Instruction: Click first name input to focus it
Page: traveler
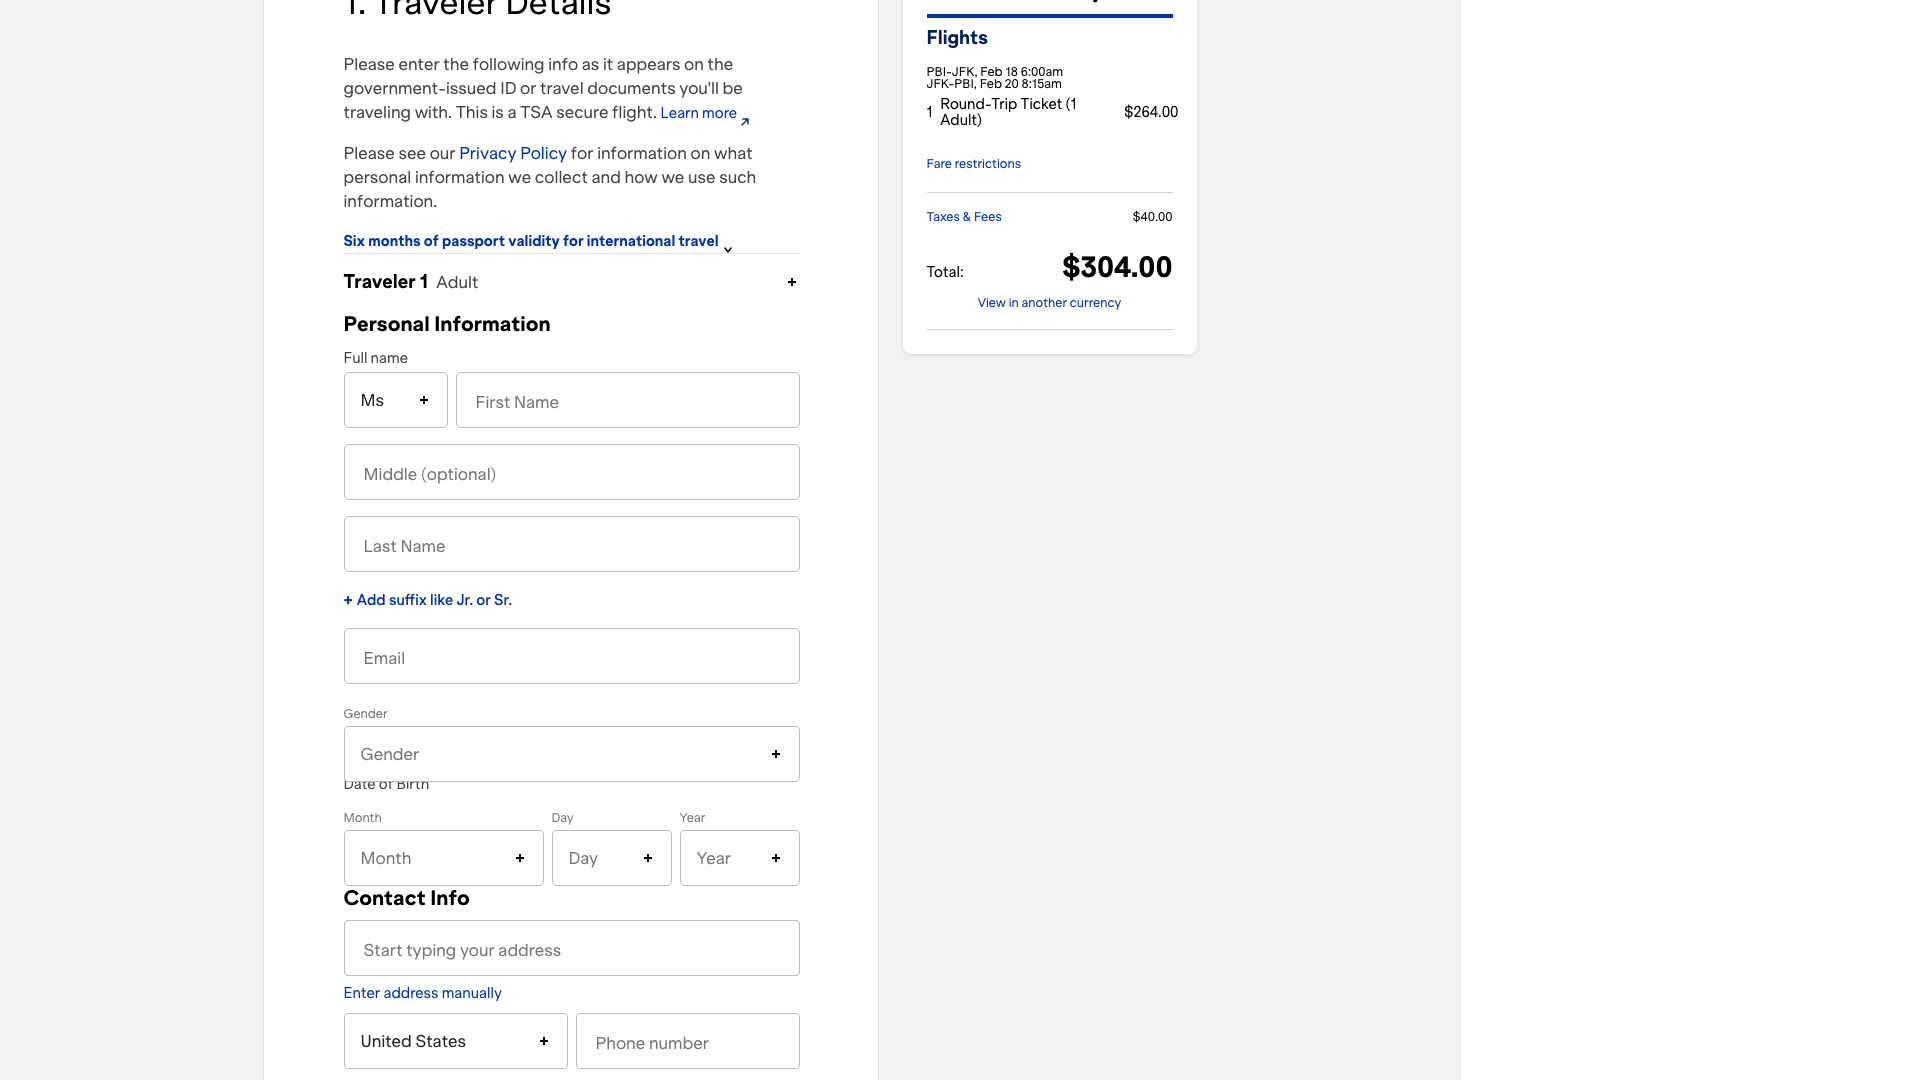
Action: click